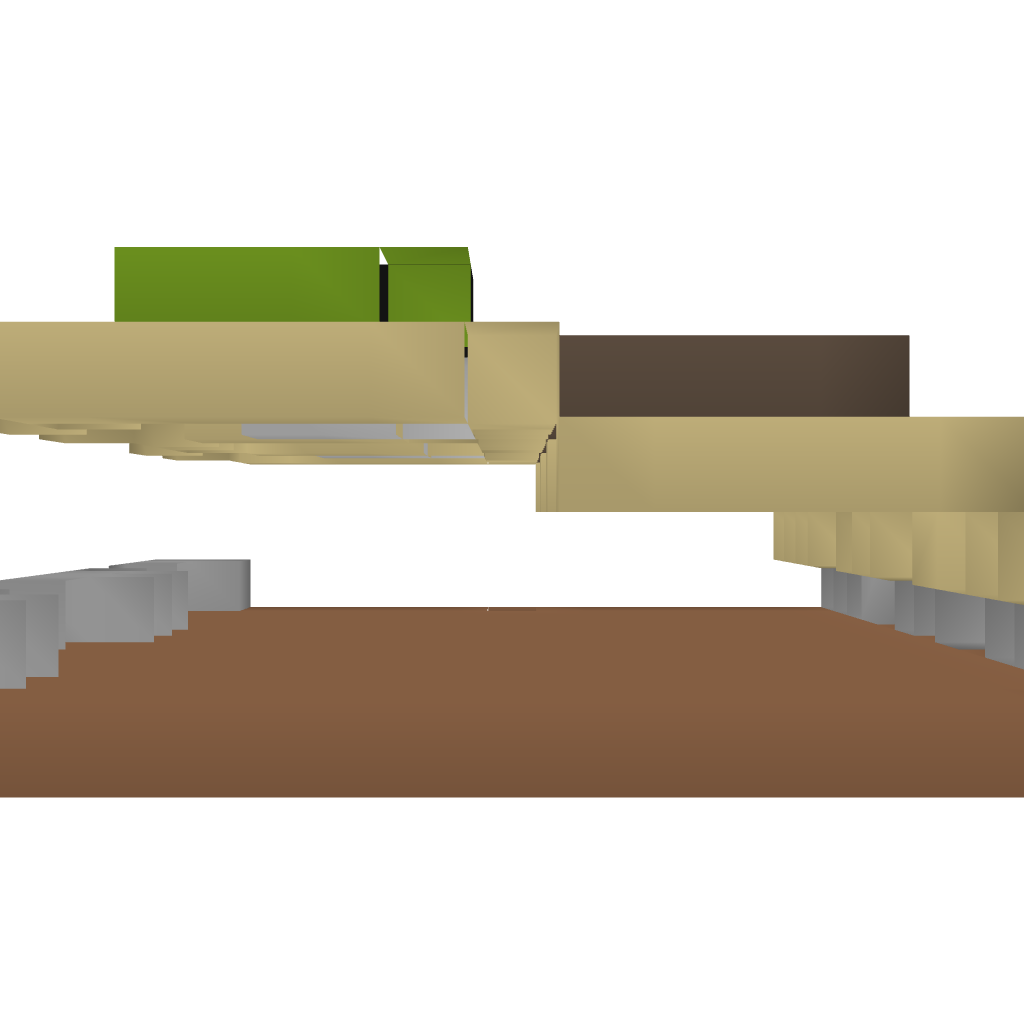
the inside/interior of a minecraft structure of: small elevated farm